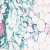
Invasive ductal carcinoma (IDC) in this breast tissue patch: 0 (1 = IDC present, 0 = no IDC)